Field crop: maize
Growth stage: 2
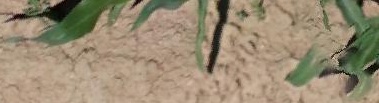
Species: maize